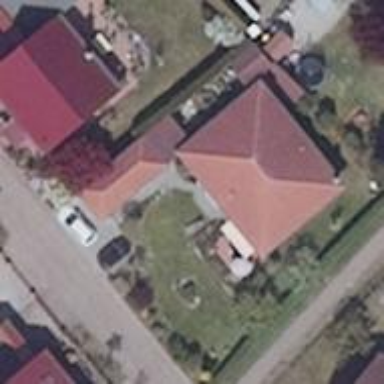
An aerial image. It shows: Residential building with hipped roof in red color. The roof is oriented along the building.